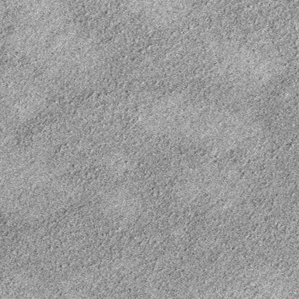
Label: frost